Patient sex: F
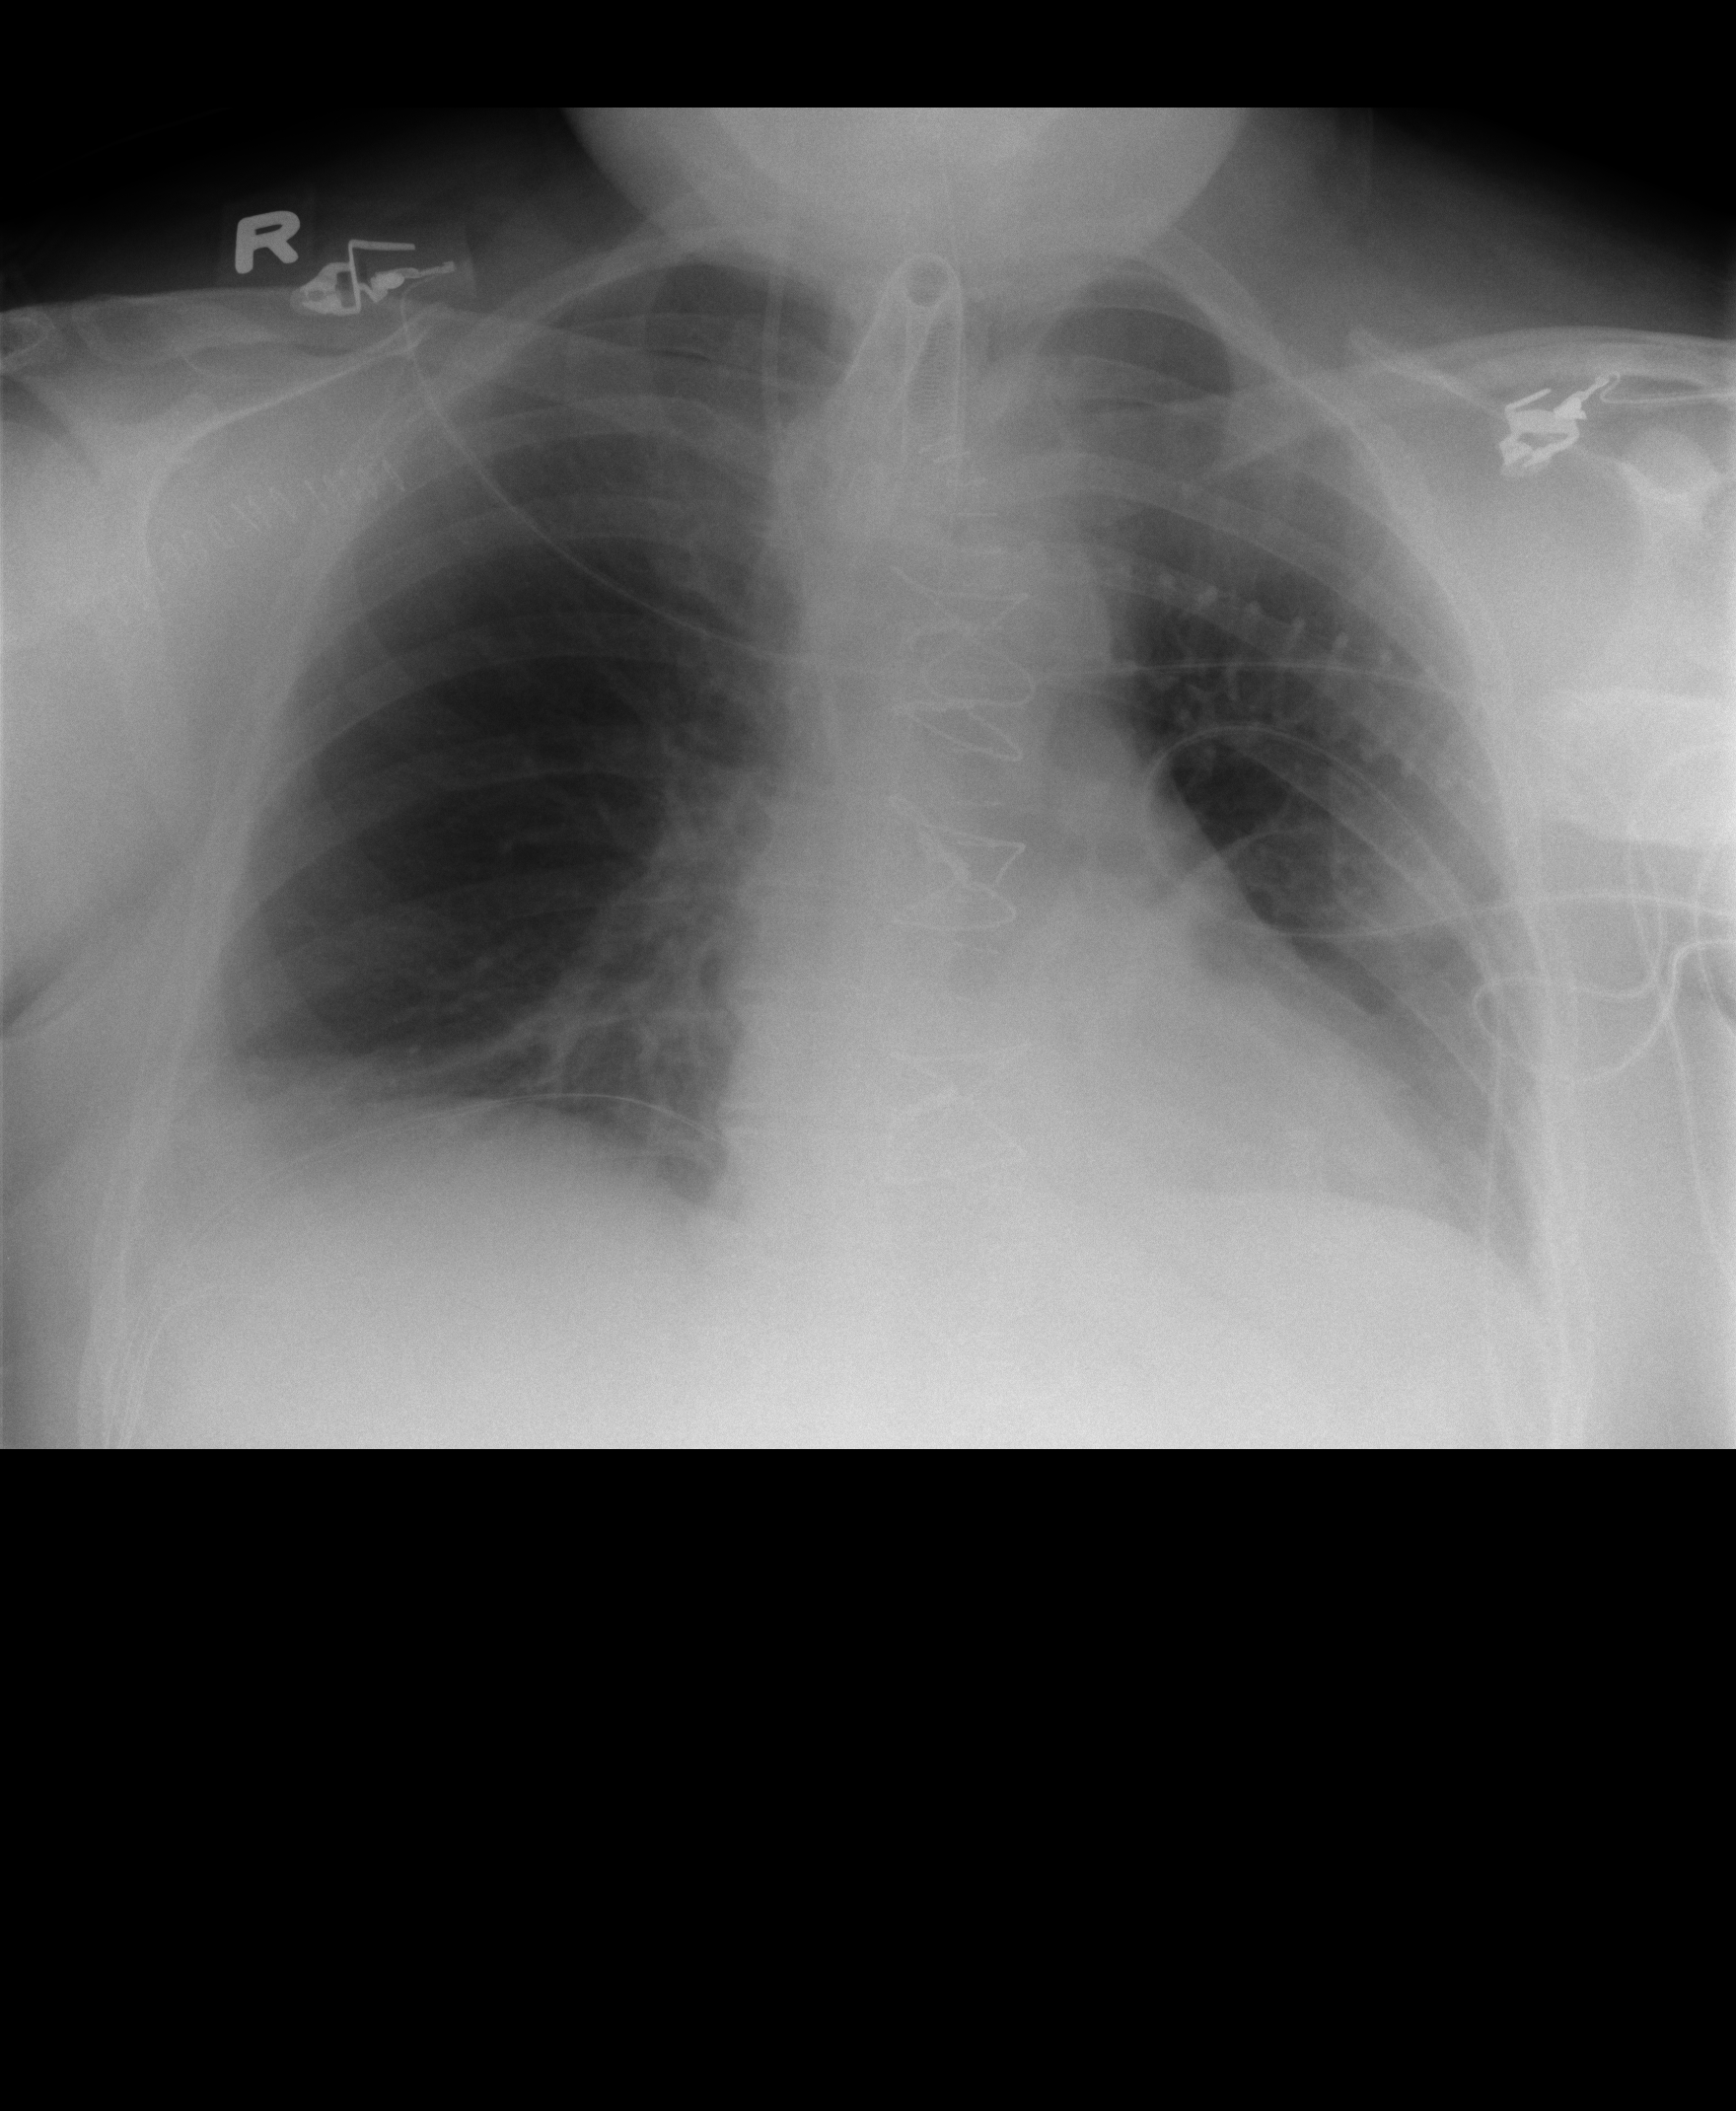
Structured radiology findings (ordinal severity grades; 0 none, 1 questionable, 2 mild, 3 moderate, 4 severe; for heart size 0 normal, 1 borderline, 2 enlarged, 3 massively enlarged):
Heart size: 2
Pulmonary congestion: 1
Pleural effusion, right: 1
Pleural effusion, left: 1
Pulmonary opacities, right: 0
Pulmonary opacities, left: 0
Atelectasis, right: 2
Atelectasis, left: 2